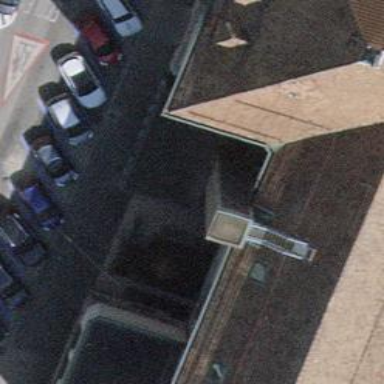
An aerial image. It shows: Office building.